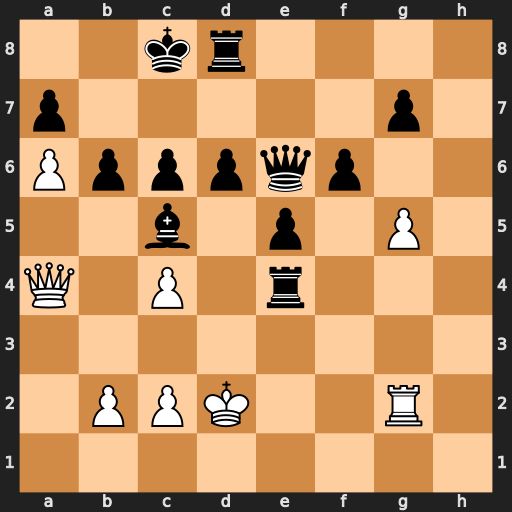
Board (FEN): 2kr4/p5p1/Ppppqp2/2b1p1P1/Q1P1r3/8/1PPK2R1/8
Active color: w
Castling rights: -
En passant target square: -
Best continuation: Qxc6+ Kb8 Qb7#